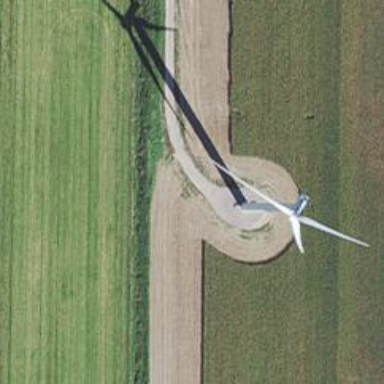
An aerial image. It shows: Wind turbine generator manufactured by Vestas.